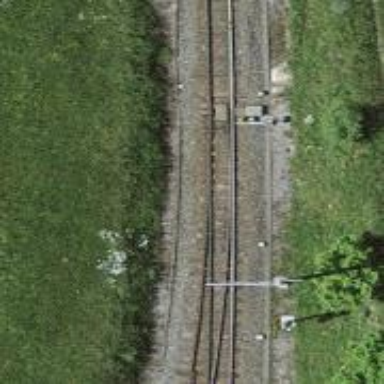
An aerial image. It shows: Railway switch.